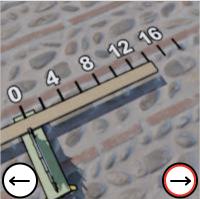
Task: length
Answer: 14
First scale value: 4.0